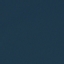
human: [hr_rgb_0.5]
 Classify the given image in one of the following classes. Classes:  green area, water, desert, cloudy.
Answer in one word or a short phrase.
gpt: water